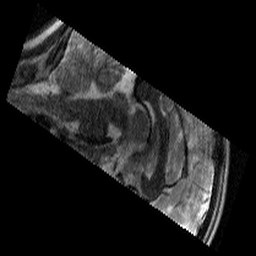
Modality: T2w
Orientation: sagittal
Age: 11
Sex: male
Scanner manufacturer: siemens
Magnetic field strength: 3 T
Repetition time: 9.23 s
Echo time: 0.067 s